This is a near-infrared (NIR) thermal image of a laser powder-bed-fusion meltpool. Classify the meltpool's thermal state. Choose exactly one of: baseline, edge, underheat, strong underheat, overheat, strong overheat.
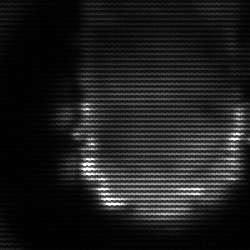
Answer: baseline